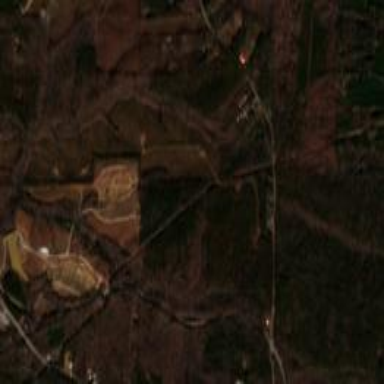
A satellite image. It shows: Motocross pitch for leisure land.